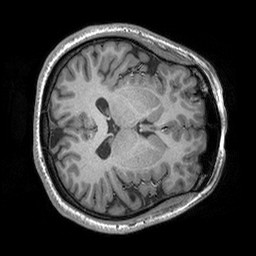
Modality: T1w
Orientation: axial
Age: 18
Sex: female
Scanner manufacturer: siemens
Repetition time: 2.25 s
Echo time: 0.00302 s